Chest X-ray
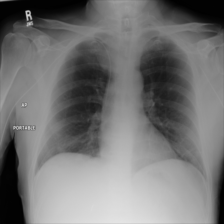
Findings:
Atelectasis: negative
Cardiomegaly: negative
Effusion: negative
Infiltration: negative
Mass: negative
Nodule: negative
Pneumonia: negative
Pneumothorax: negative
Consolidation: negative
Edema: negative
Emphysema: negative
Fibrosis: negative
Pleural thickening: negative
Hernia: negative